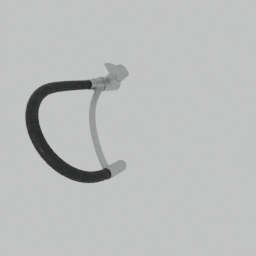
Label: appliances